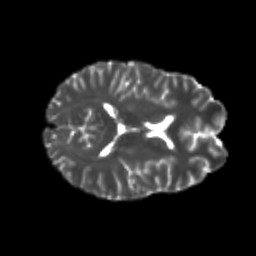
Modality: T2w
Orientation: axial
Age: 20
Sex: female
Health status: healthy
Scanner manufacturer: philips
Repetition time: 7.39 s
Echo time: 0.08599 s